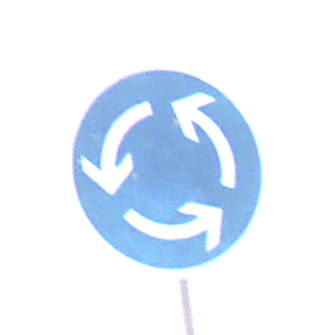
Verkehrszeichen: Kreisverkehr
Umgebung: Outdoor, Nature
Tageszeit: MorningAfternoon
Wetter: PartlyCloudy
Licht: Natural
Jahreszeit: NotSpecified
Kontrast: MediumContrast